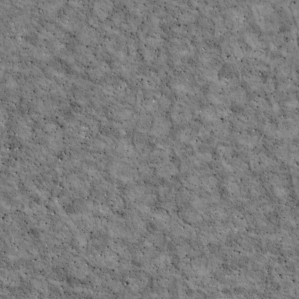
Label: non_frost